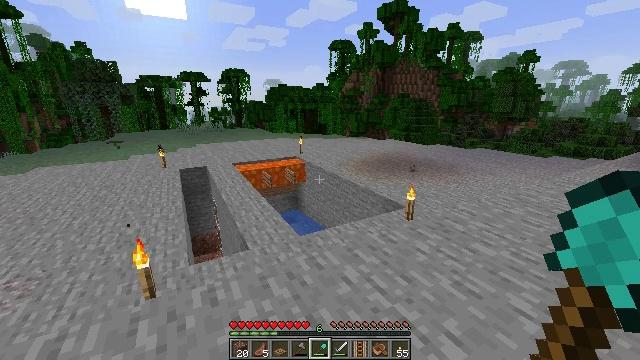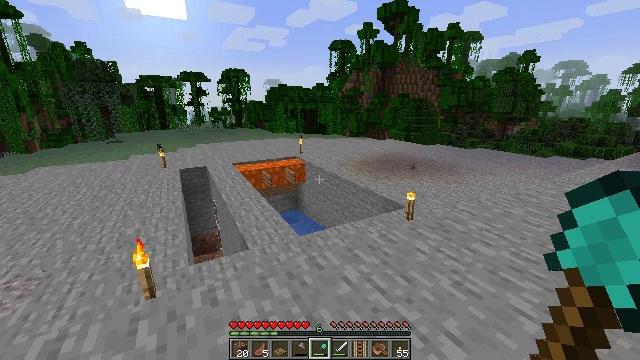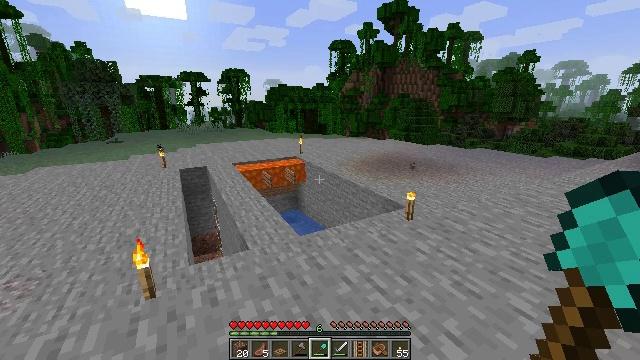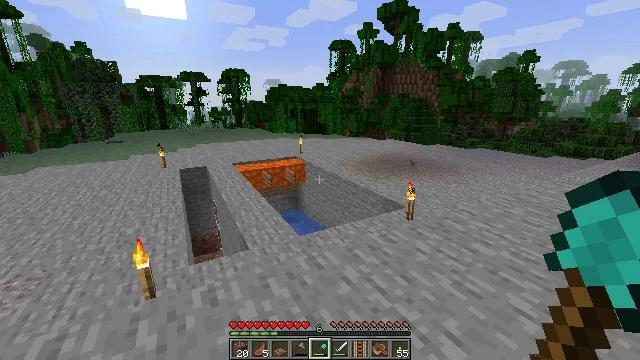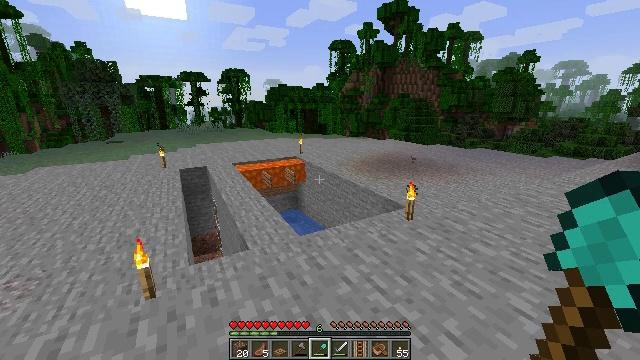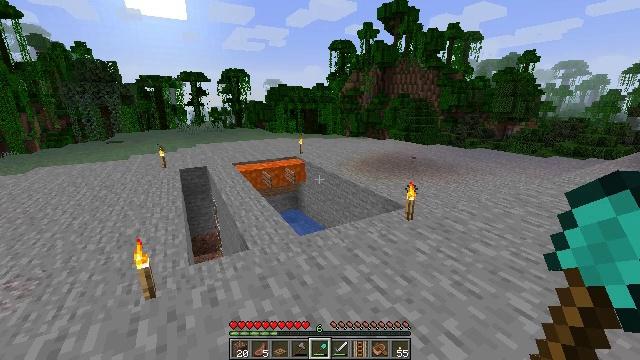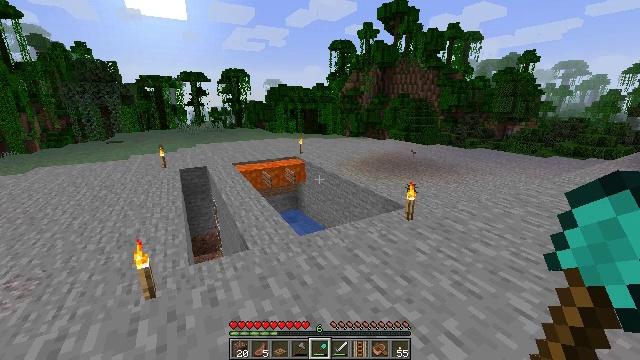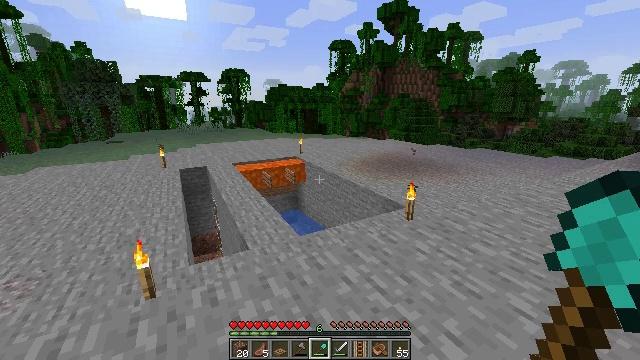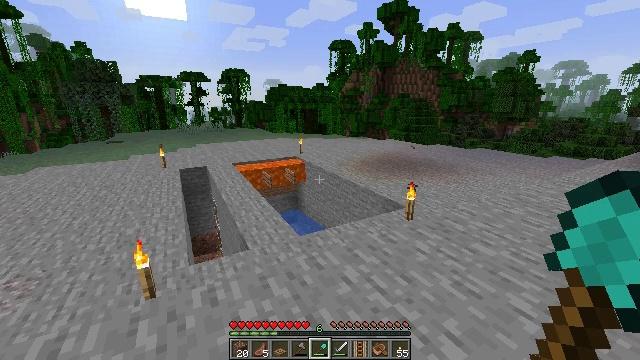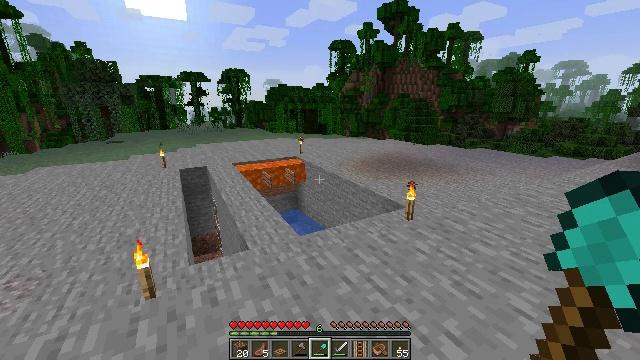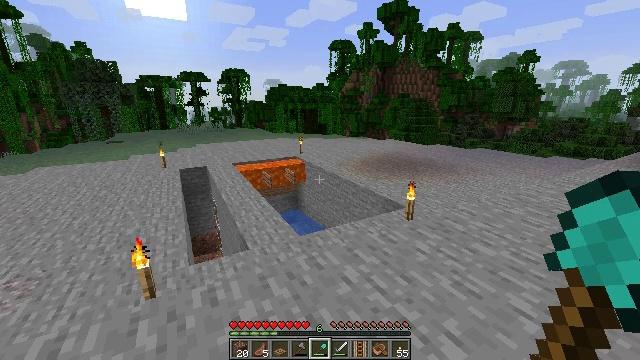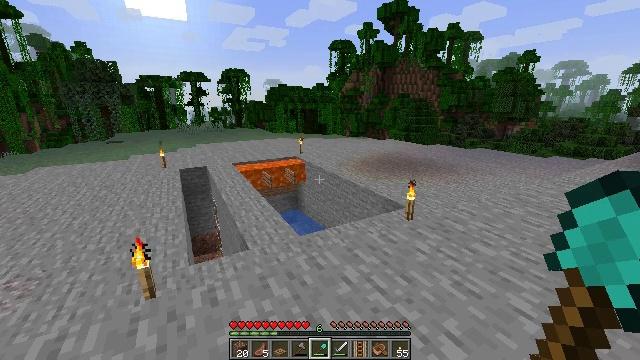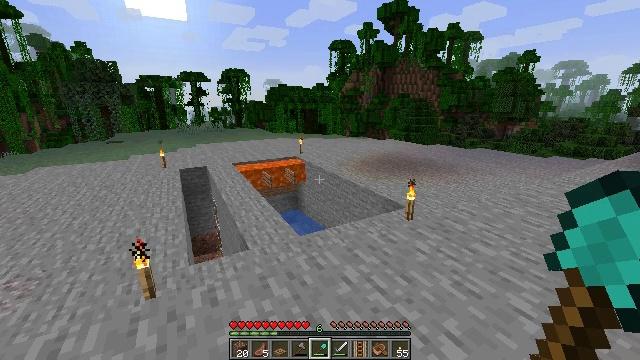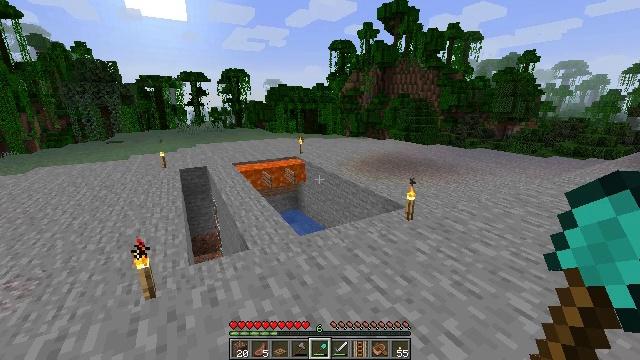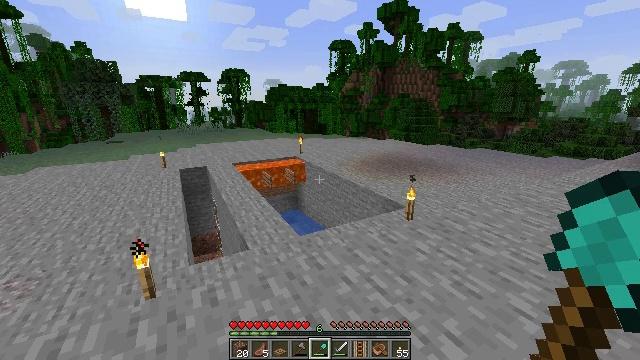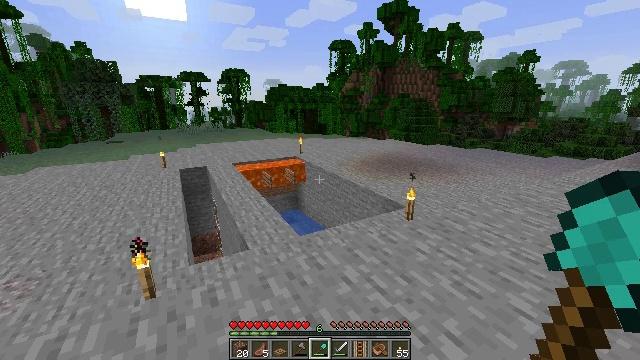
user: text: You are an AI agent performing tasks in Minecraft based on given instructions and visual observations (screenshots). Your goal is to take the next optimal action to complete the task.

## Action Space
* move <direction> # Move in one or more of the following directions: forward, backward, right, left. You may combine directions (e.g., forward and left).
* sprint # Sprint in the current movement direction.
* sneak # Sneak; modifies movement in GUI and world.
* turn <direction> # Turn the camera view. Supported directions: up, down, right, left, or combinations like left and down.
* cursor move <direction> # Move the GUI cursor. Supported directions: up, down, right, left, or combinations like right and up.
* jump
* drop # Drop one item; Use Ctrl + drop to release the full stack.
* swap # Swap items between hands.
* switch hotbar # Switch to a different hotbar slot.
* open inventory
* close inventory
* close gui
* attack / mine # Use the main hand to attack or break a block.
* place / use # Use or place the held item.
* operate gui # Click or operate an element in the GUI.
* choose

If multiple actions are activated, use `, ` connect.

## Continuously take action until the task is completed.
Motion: motion action
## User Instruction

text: Pick up the poppy from the field.
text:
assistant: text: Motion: no_op
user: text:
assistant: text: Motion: no_op
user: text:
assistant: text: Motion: no_op
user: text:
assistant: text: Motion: no_op
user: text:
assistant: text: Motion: no_op
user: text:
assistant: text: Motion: no_op
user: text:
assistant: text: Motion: no_op
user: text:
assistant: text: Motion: no_op
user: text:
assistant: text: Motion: no_op
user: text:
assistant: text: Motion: no_op
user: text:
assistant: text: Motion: no_op
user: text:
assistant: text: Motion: no_op
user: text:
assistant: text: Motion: no_op
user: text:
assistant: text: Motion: no_op
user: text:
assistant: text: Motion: no_op
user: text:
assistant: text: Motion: no_op
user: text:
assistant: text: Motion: no_op
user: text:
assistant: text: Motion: no_op
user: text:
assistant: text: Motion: no_op
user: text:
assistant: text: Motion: no_op
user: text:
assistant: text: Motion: no_op
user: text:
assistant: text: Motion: no_op
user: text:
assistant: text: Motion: no_op
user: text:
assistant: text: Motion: no_op
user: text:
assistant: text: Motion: no_op
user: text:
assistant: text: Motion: no_op
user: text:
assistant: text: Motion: no_op
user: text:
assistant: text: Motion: no_op
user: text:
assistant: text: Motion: no_op
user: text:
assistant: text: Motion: no_op